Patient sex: M
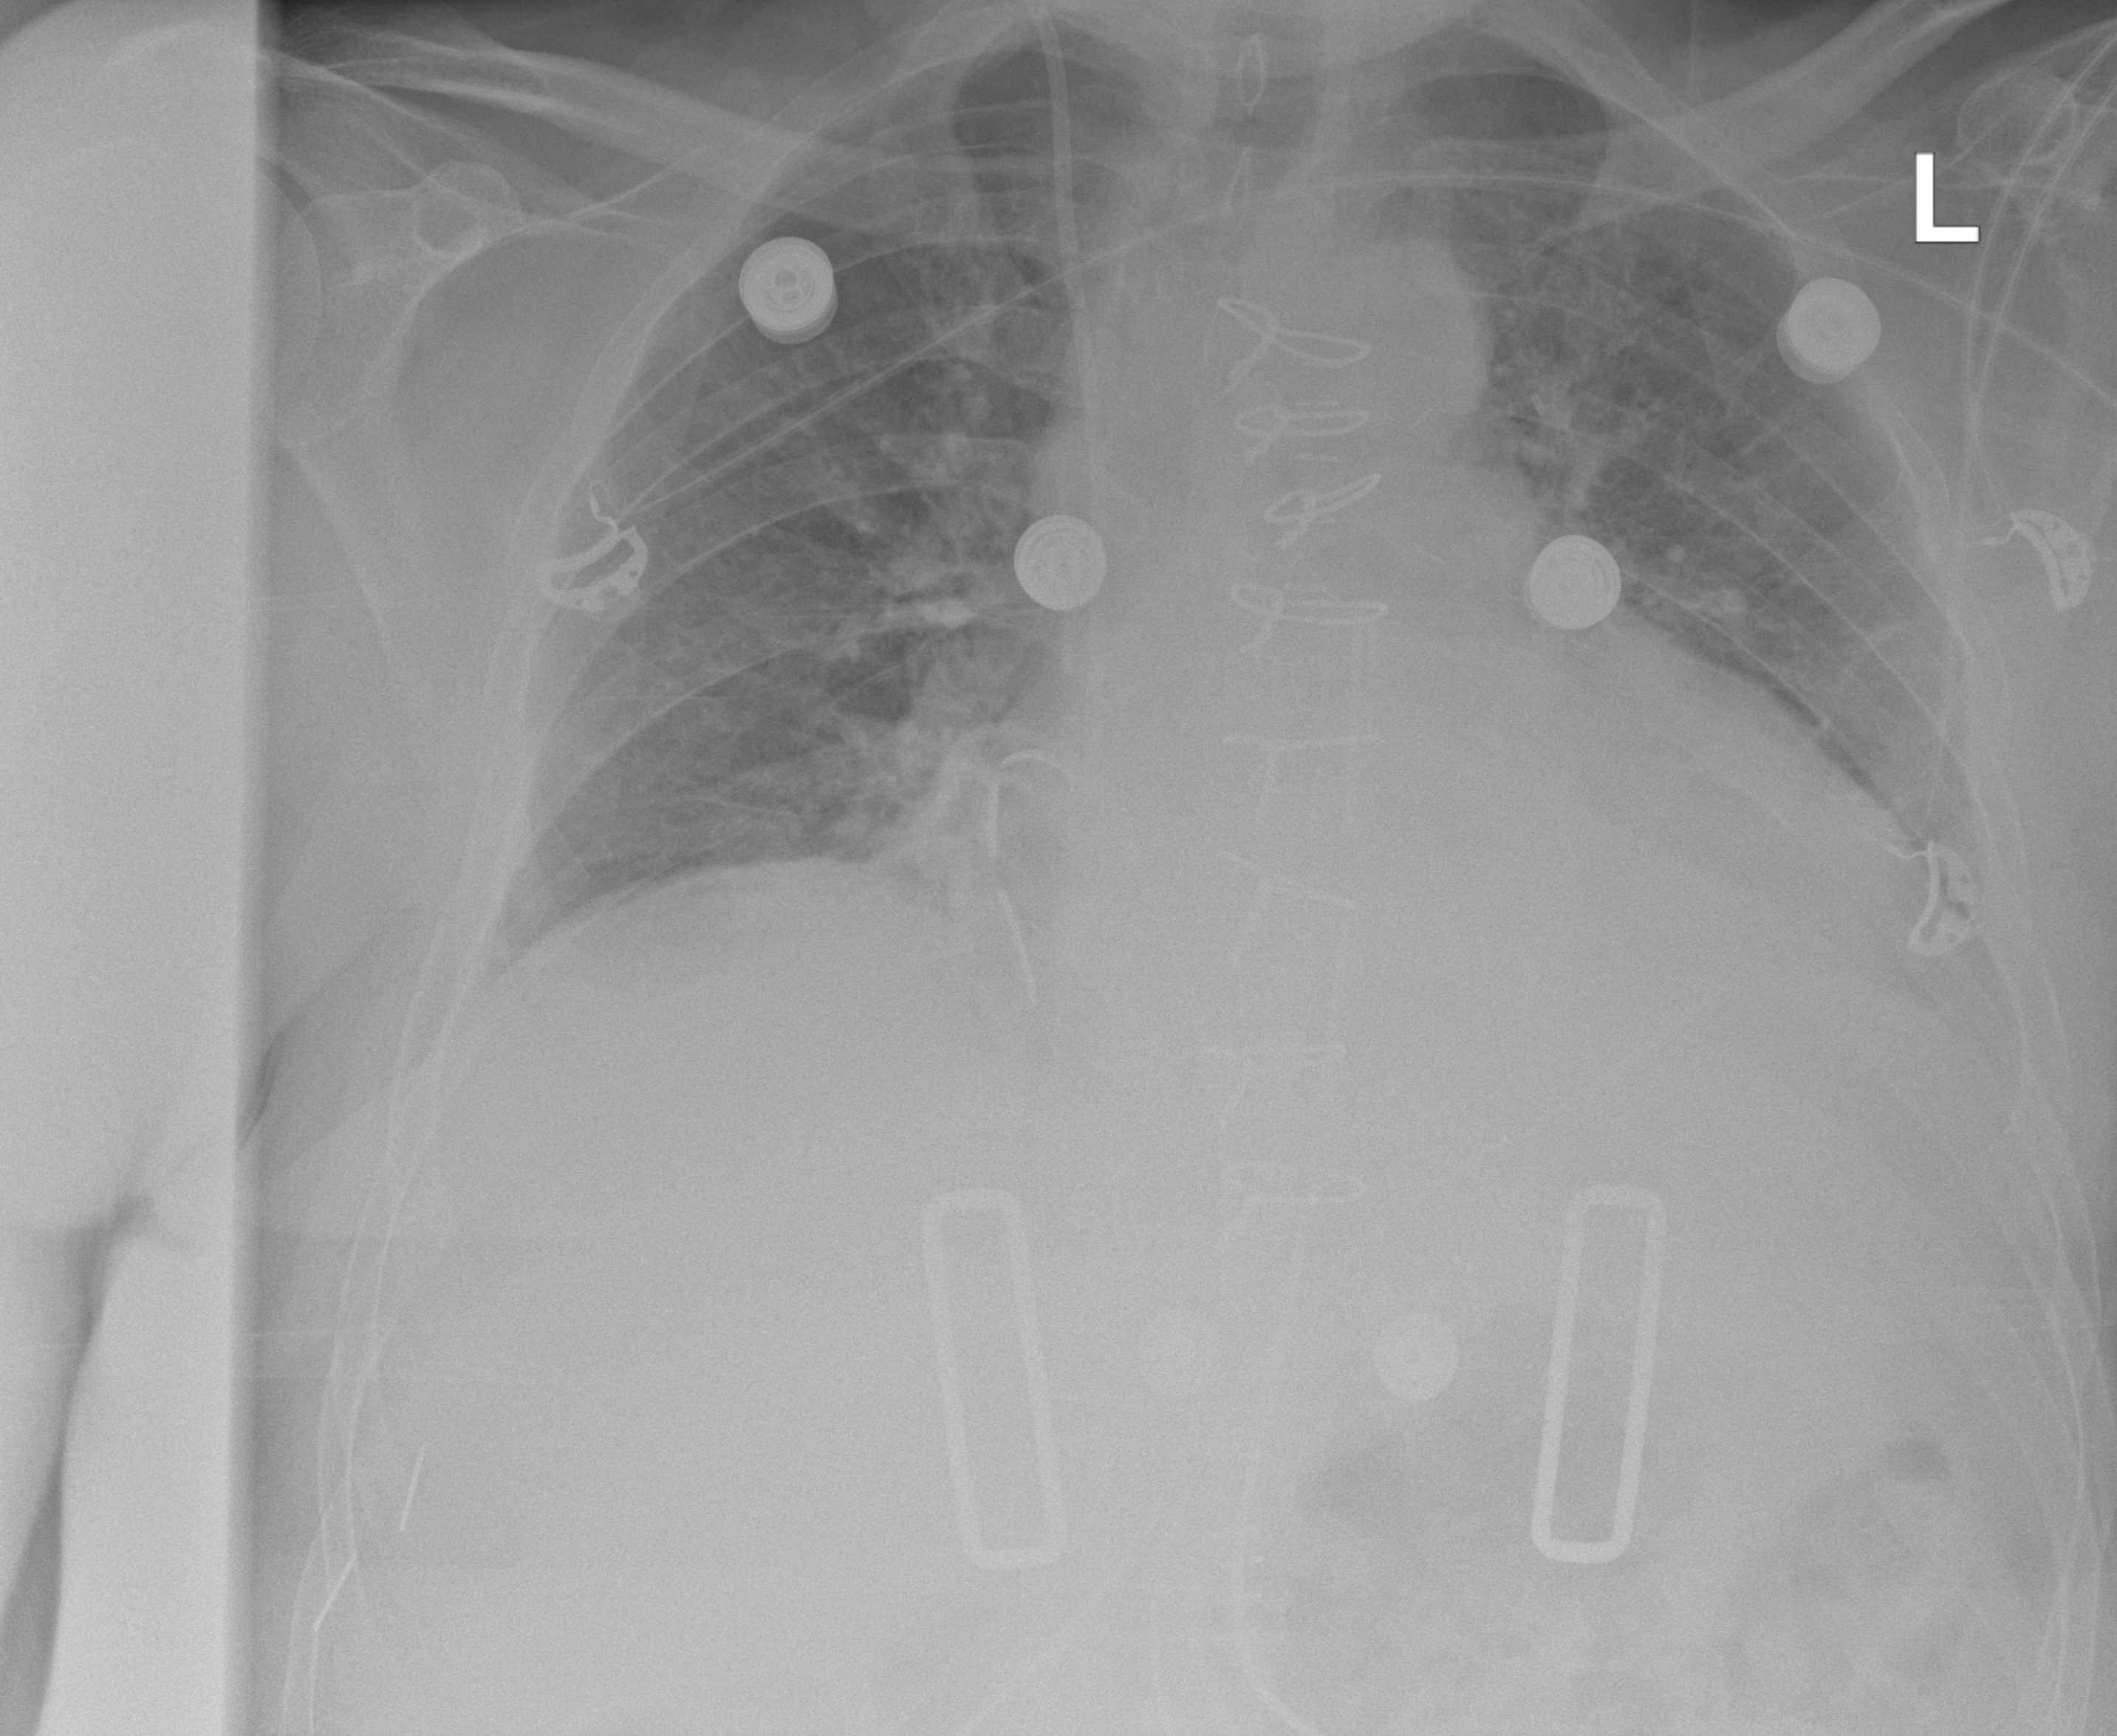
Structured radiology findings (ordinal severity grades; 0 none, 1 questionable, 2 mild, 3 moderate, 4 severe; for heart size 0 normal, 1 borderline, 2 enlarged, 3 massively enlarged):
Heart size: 2
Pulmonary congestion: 1
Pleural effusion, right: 1
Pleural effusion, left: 2
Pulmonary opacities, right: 2
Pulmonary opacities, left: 2
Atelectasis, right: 2
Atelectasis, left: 2